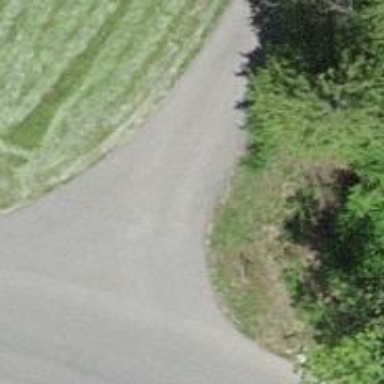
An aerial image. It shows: Paved service road.